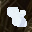
Label: 8